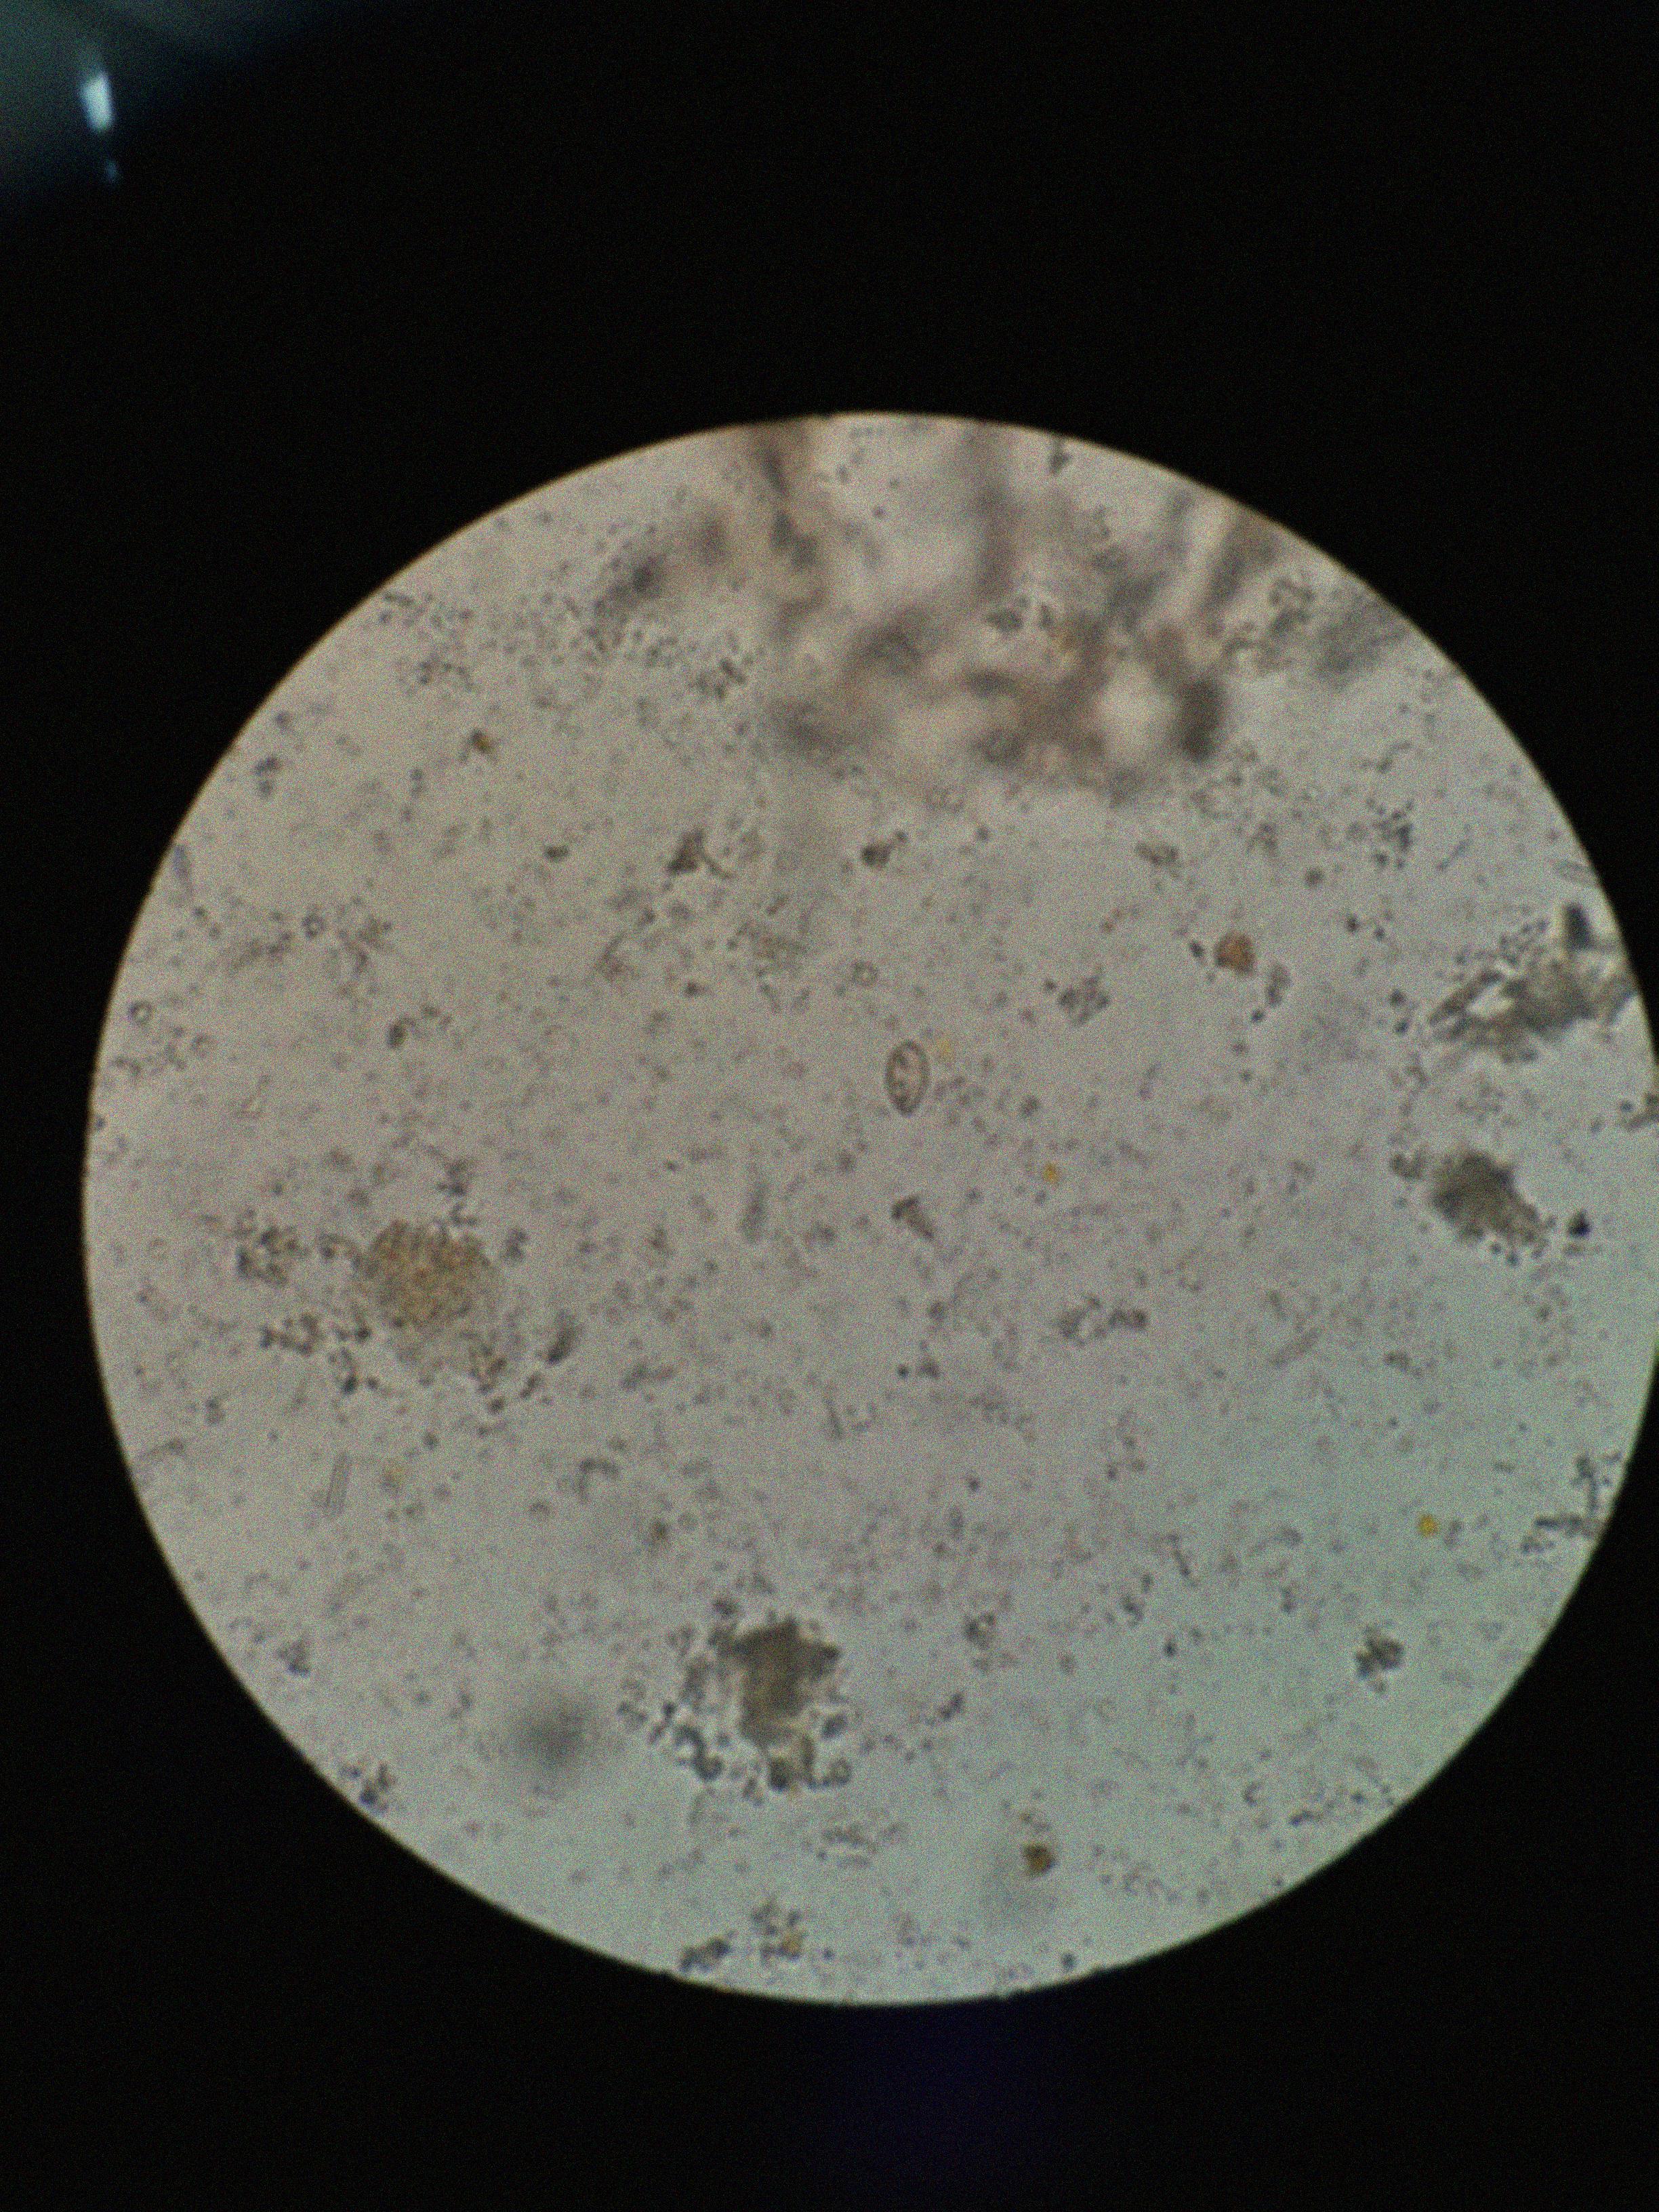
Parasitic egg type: Opisthorchis viverrine